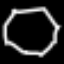
Label: octagon